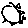
Label: sun